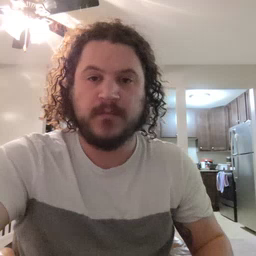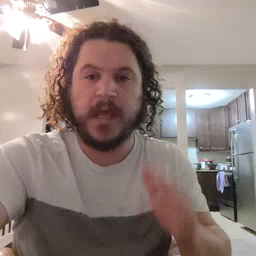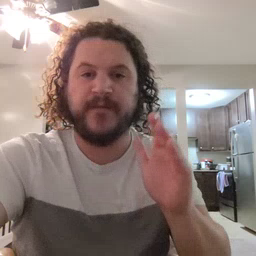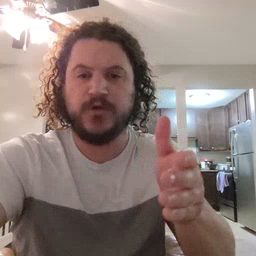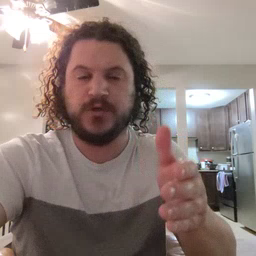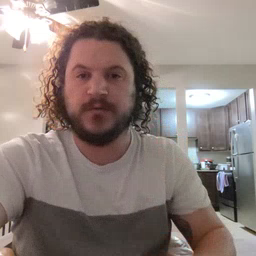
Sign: after